九年级 · 度量几何学
已知: 如图, 在 $\triangle A B C$ 中, $A B=15 m, A C=12 m, A D$ 是 $\angle B A C$ 的外角平分线, $D E / / A B$ 交 $A C$ 的延长线于点 $E$, 那么 $C E=$ $\qquad$ $m$.

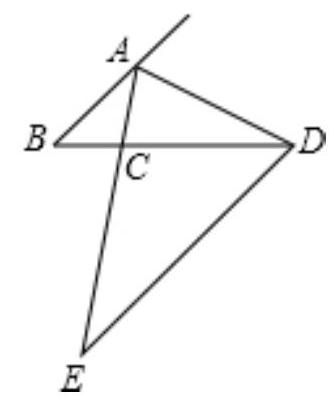
答案:  48

解析: 解： $\because D E / / A B$

$\therefore \angle B A C=\angle E, \angle B=\angle E D C$

$\therefore \triangle A B C \backsim \triangle E D C$

$\therefore A B: D E=A C: C E$

$\because A D$ 是 $\angle B A C$ 的外角平分线, $D E / / A B$

$$
\begin{aligned}
& \therefore \angle E D A=\angle E A D \\
& \therefore D E=A E=A C+C E
\end{aligned}
$$

$\therefore A B:(A C+C E)=A C: C E$

即15: $(12+C E)=12: C E$

$\therefore C E=48 \mathrm{~m}$.

故答案为: 48 .

根据平行线的性质可推得 $\triangle A B C \sim \triangle E D C$, 再根据相似三角形的对应边成比例可得出一关系式 $A B$ : $D E=A C: C E$, 由外角平分线可推出 $D E=A E$, 则可求解.

本题考查了平行线的性质及相似三角形的判定及性质, 注意相似三角形中对应边成比例.